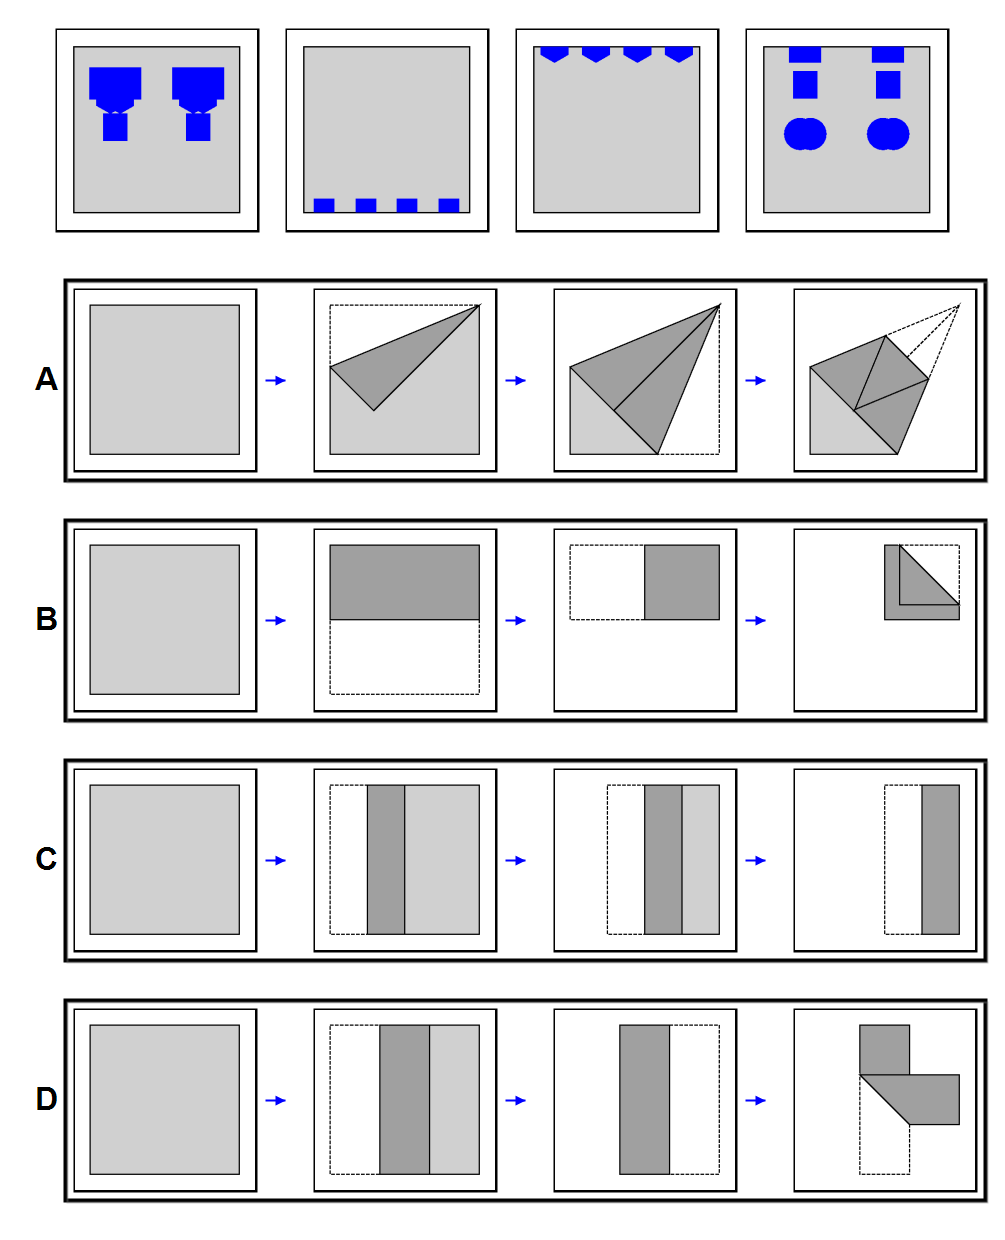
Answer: C